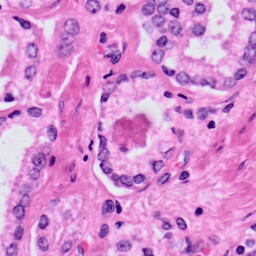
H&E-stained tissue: Prostate